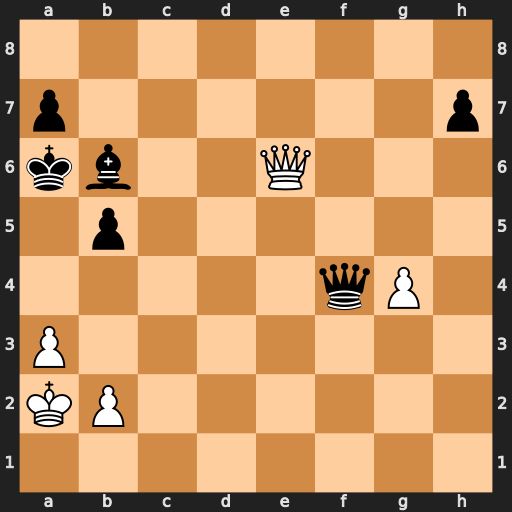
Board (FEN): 8/p6p/kb2Q3/1p6/5qP1/P7/KP6/8
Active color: w
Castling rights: -
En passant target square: -
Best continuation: Qc8+ Ka5 b4+ Qxb4 axb4+